Question: I often work with large JavaScript objects and instead of manually opening and closing "branches", I would like to simply search for a particular string and show any key or value that matches.
Sort of like "grepping" for a keyword in a JavaScript object. Is this possible (especially in Chrome Dev Tool)?
Unfortunately I was hoping I could at least try the 'JSON.stringify()' trick and then search on the raw JSON in a text editor, but I get the following error:
'''
Uncaught TypeError: Converting circular structure to JSON
'''

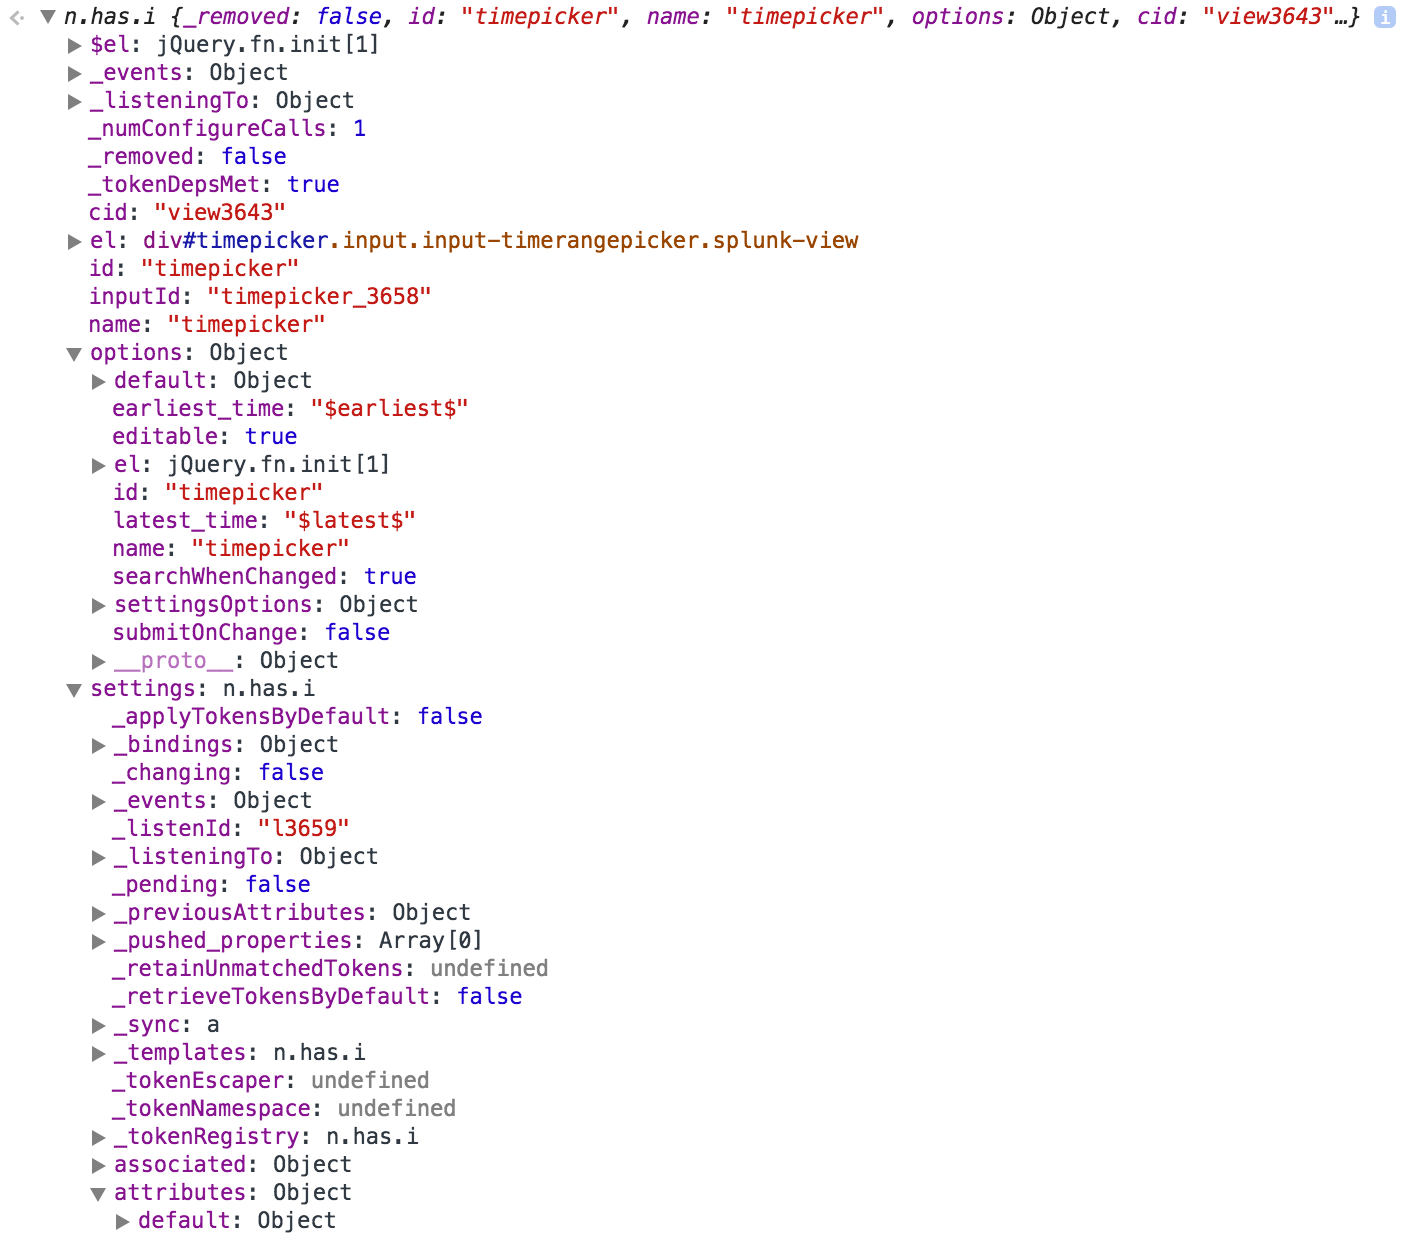
Answer: You can look at the object's keys and match against them:
'''
function grepKeys(o, query){
var ret = {};
Object.keys(o).filter(function(key){
return key.includes(query);
}).forEach(function(key){ // can reduce instead
ret[key] = o[key]; // copy over
});
return ret;
}
'''
Which'd let you return a partial object with all the keys that contain the string you specified. Note that this will not show any prototype keys but can be easily extended to allow it (by using a 'for... in' instead of an Object.keys or by using recursion):
'''
var o = grepKeys({buzz:5, fuzz:3, foo:4}, "zz");
o; // Object {buzz: 5, fuzz: 3}
'''